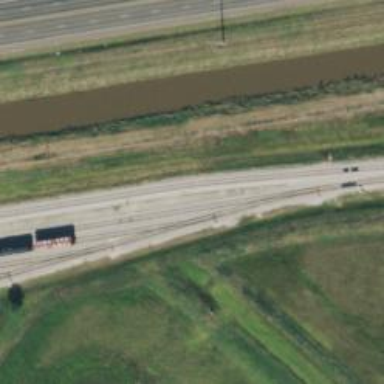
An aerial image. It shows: Railway spur service.